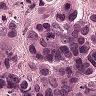
Metastatic tissue present: yes